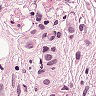
Metastatic tissue present: yes